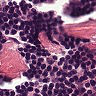
Metastatic tissue present: no